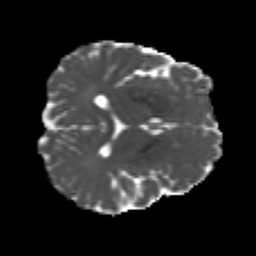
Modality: MD
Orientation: axial
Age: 31
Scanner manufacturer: siemens
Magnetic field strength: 3 T
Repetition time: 4.52 s
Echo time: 0.084 s